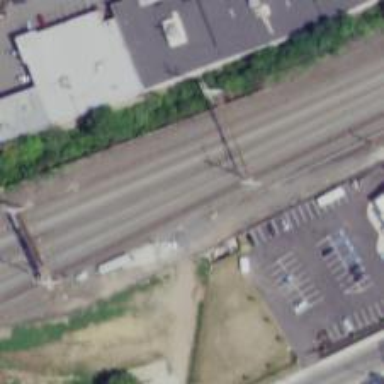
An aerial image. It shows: Abandoned railway.